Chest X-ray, AP view. Patient: 57 years old, sex F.
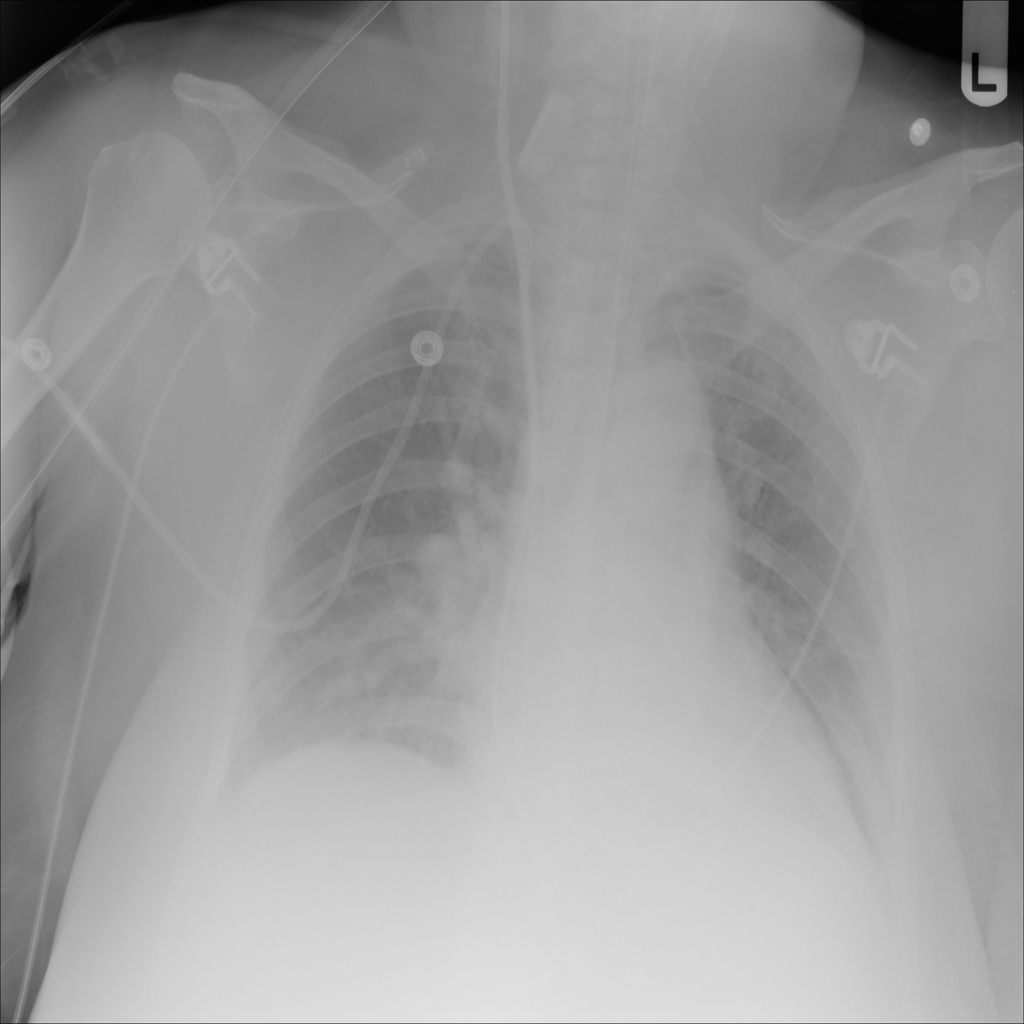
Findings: Infiltration